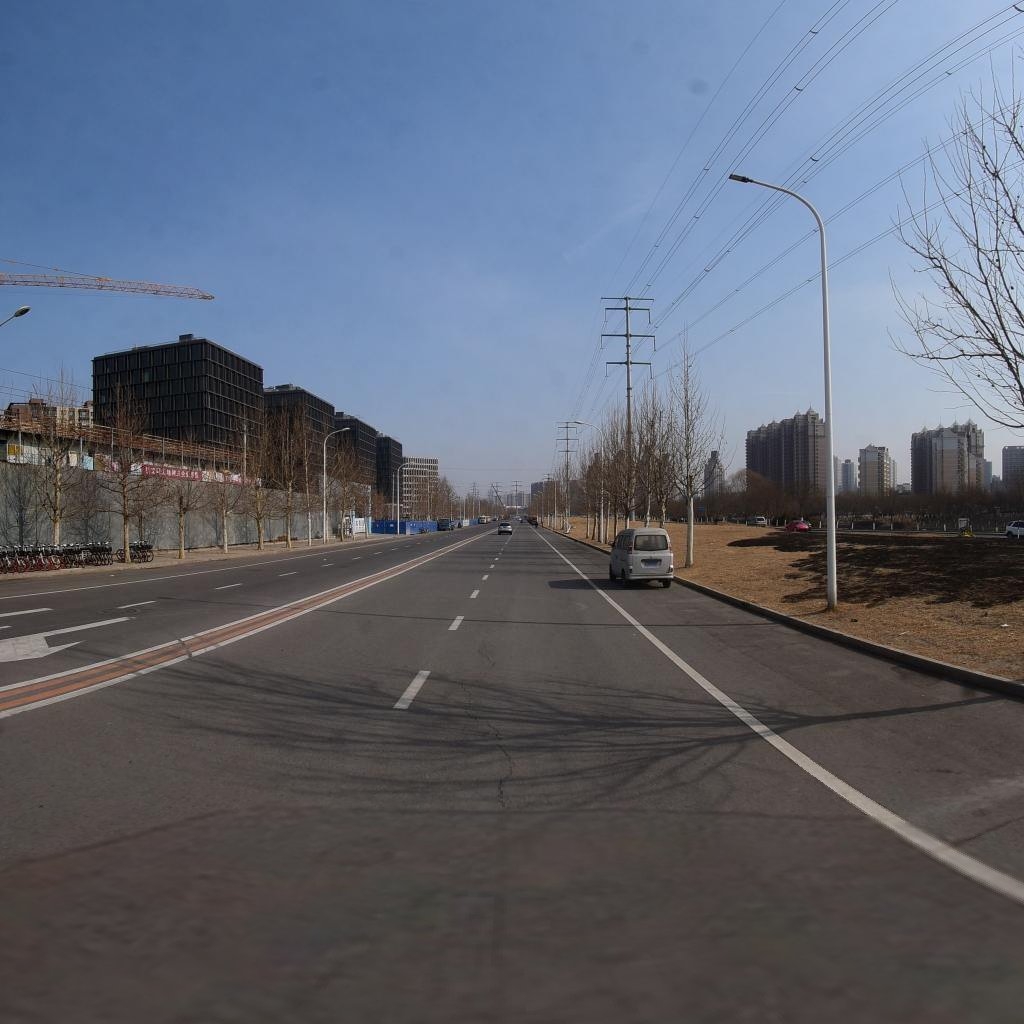
Region: Chaoyang
Road damage annotations: longitudinal crack